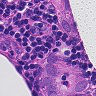
Metastatic tissue present: yes